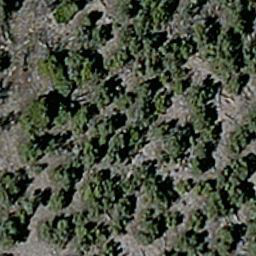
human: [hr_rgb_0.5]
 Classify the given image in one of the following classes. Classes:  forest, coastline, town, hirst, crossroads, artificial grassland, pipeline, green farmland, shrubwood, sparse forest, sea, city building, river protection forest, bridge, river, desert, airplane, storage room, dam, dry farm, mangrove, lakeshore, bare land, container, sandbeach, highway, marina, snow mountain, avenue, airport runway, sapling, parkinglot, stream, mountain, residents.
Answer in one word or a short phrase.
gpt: sparse forest